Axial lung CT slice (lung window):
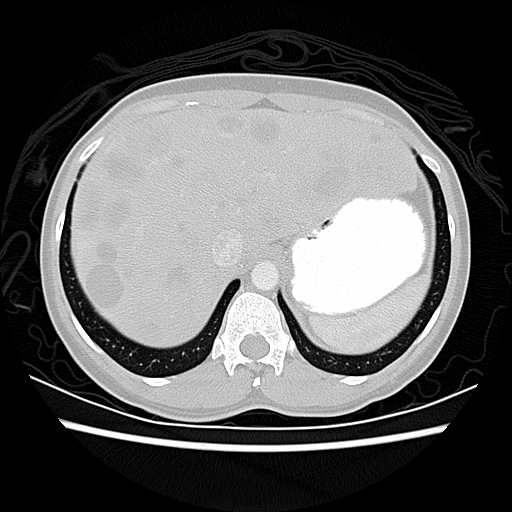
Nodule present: no